Question: I run a PHP script in WordPress that removes the 'http:' and 'https:' protocols from all the links, <URL>, but here's the section that strips the protocols:
'''
# If 'Relative' option is selected, remove domain from all internal links
if ( $this->option == 2 ) {
$website = preg_replace( '|https?:\/\/|', '', home_url() );
$links = preg_replace( '|https?:\/\/' . $website . '|', '', $links );
}
# For all external links, remove protocols
$links = preg_replace( '|https?:\/\/|', '', $links );
'''
This works as intended. However, it also removes the protocol in text fields like so:

I'm trying to update my regex to ignore any '<input>' fields so that it doesn't remove protocols. Particularly ones with the 'value=http:' or 'value=https:' <URL>:
'''
<input type="url" value="http://example.com">
'''
I've come up with this pattern:
'''
<input(.*)value=["']https?:\/\/
'''
But I'm not sure how to implement this regex to skip over any '<input>' field that match this logic. I've tried the following logic, but it didn't work:
'''
# Skip input fields with links
if ( preg_match( '|<input(.*)value=["']https?:\/\/|', $links ) ) {
return $links;
}
# If 'Relative' option is selected, remove domain from all internal links
if ( $this->option == 2 ) {
$website = preg_replace( '|https?:\/\/|', '', home_url() );
$links = preg_replace( '|https?:\/\/' . $website . '|', '', $links );
}
# For all external links, remove protocols
$links = preg_replace( '|https?:\/\/|', '//', $links );
'''
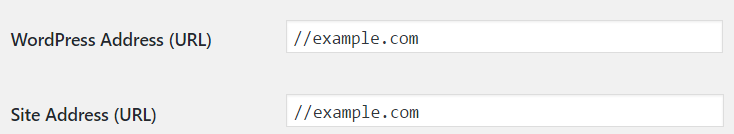
Answer: Thanks to <URL>, this is the working regex:
'''
/<input[^<]*value=["']https?:\/\/(*SKIP)(*F)|https?:\/\//
'''